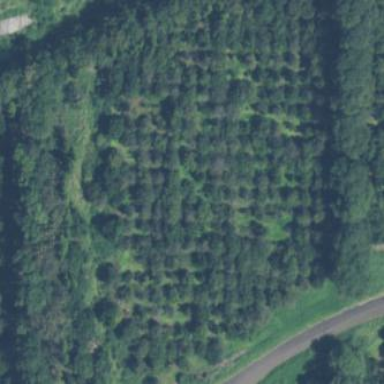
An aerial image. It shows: Orchard filled with macadamia trees.